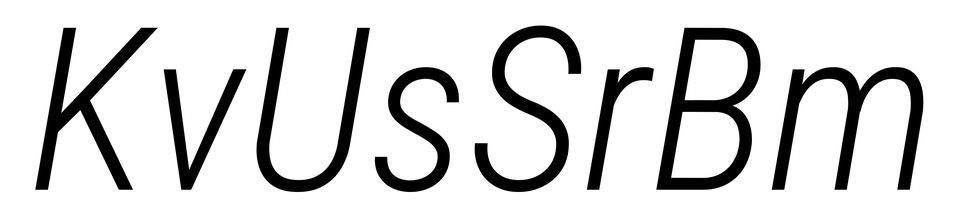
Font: Roboto-Italic_Condensed_Light_Italic